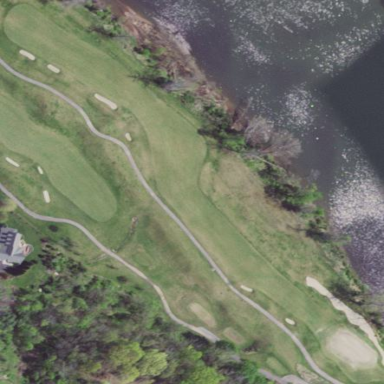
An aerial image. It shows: Scenic golf fairway.